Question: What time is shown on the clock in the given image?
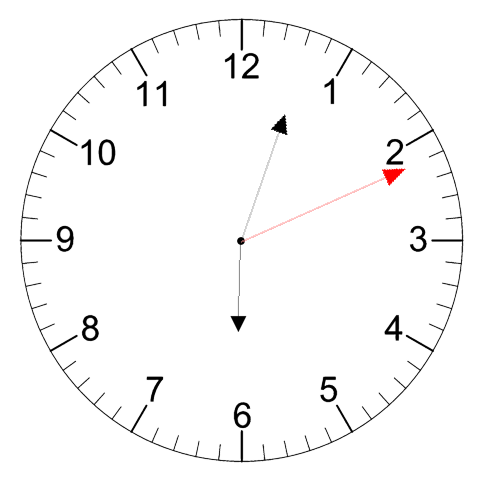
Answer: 06:03:11